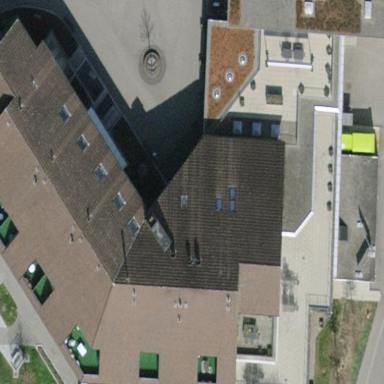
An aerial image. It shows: Nursing home building.